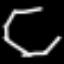
Label: octagon